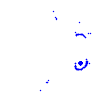
Particle: electron